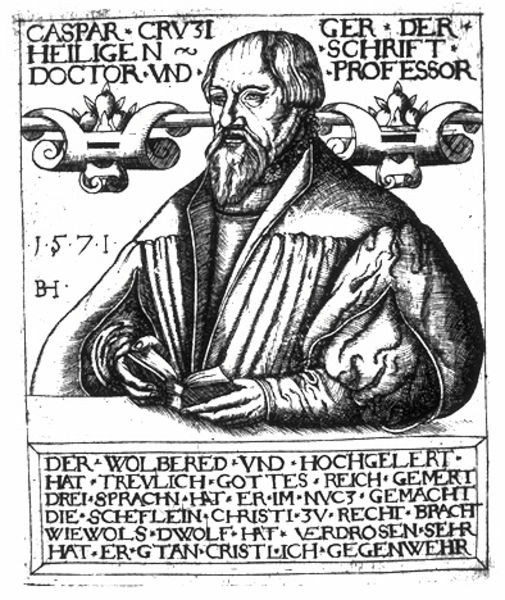
Titel: Bildnis des Kaspar Cruciger des Älteren
Künstler: Balthasar Jenichen
Institution: (Seriendruck)
Schlagwörter: hand, mann, umhang, profil, schwarz, skizze, stirn, weiss, zeichnung, blick, ornament, bart, hemd, augen, bibel, falten, kragen, rahmen, ärmel, bildnis, hände, portrait, porträt, signatur, haare, kutte, mantel, brustbild, gotik, renaissance, schulter, deutschland, holzschnitt, schrift, stab, graphik, ernst, inschrift, faltig, lesen, jahreszahl, selbstporträt, buch, druck, lithographie, schwarz-weiß, stich, illustration, text, spitzbart, namen, buchdruck, jahr, wappen, wams, heiliger, gelehrter, heilige, lesend, emblem, aufgeschlagen, beschreibung, der, doktor, heilige schrift, gebetbuch, und, universität, professor, reformation, caspar, inkunabel, doctor, identifizierung, nster, 1571, aufgeschlagenes buch, 1mann, bh, loesend, docto, hochgelert, gerder, wolbered, hohgelert